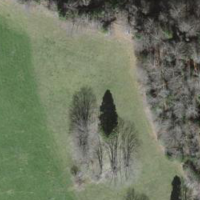
EUNIS habitat code: 41
Species observed at this site:
Narcissus pseudonarcissus